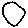
Label: circle